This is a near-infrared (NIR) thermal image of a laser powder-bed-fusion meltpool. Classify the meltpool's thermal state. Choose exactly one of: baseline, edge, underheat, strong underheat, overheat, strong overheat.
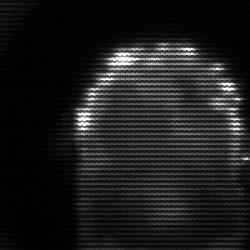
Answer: baseline